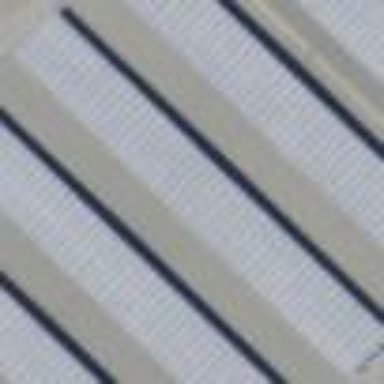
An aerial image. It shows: Solar power plant using photovoltaic technology to generate electricity.